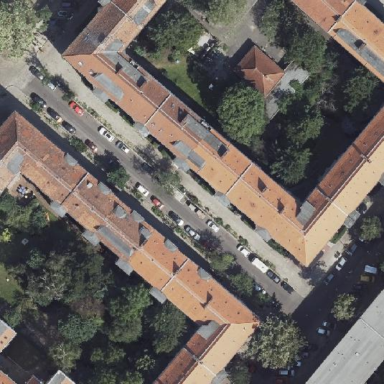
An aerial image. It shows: Asphalt road in residential area.